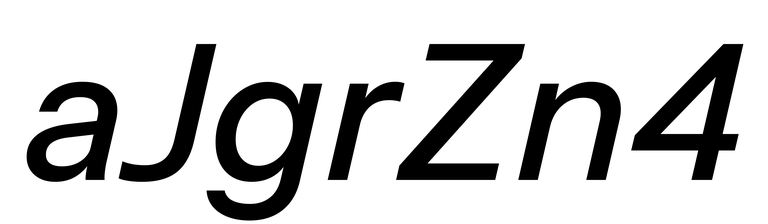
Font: InstrumentSans-Italic_Medium_Italic